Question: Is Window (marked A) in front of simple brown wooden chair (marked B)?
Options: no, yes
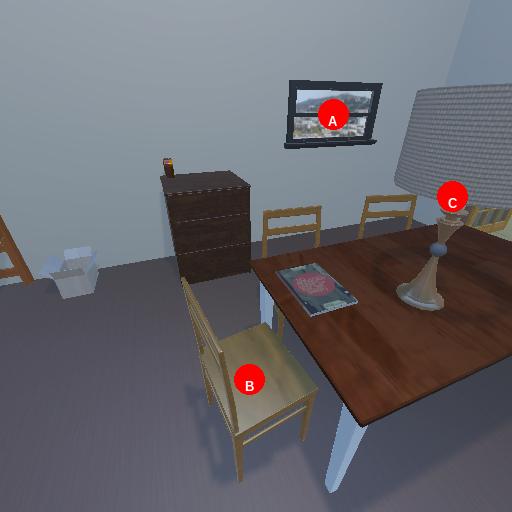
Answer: no